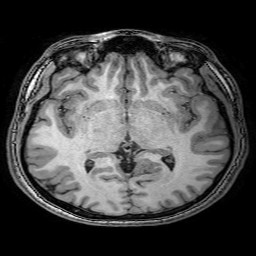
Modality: T1w
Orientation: coronal
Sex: male
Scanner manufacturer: philips
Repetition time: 0.008259 s
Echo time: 0.00379 s